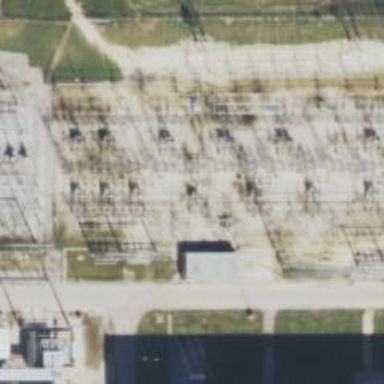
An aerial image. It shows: Switch used for power control.